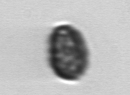
Label: Pseudochattonella_farcimen